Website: walmart
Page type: newsletter-management
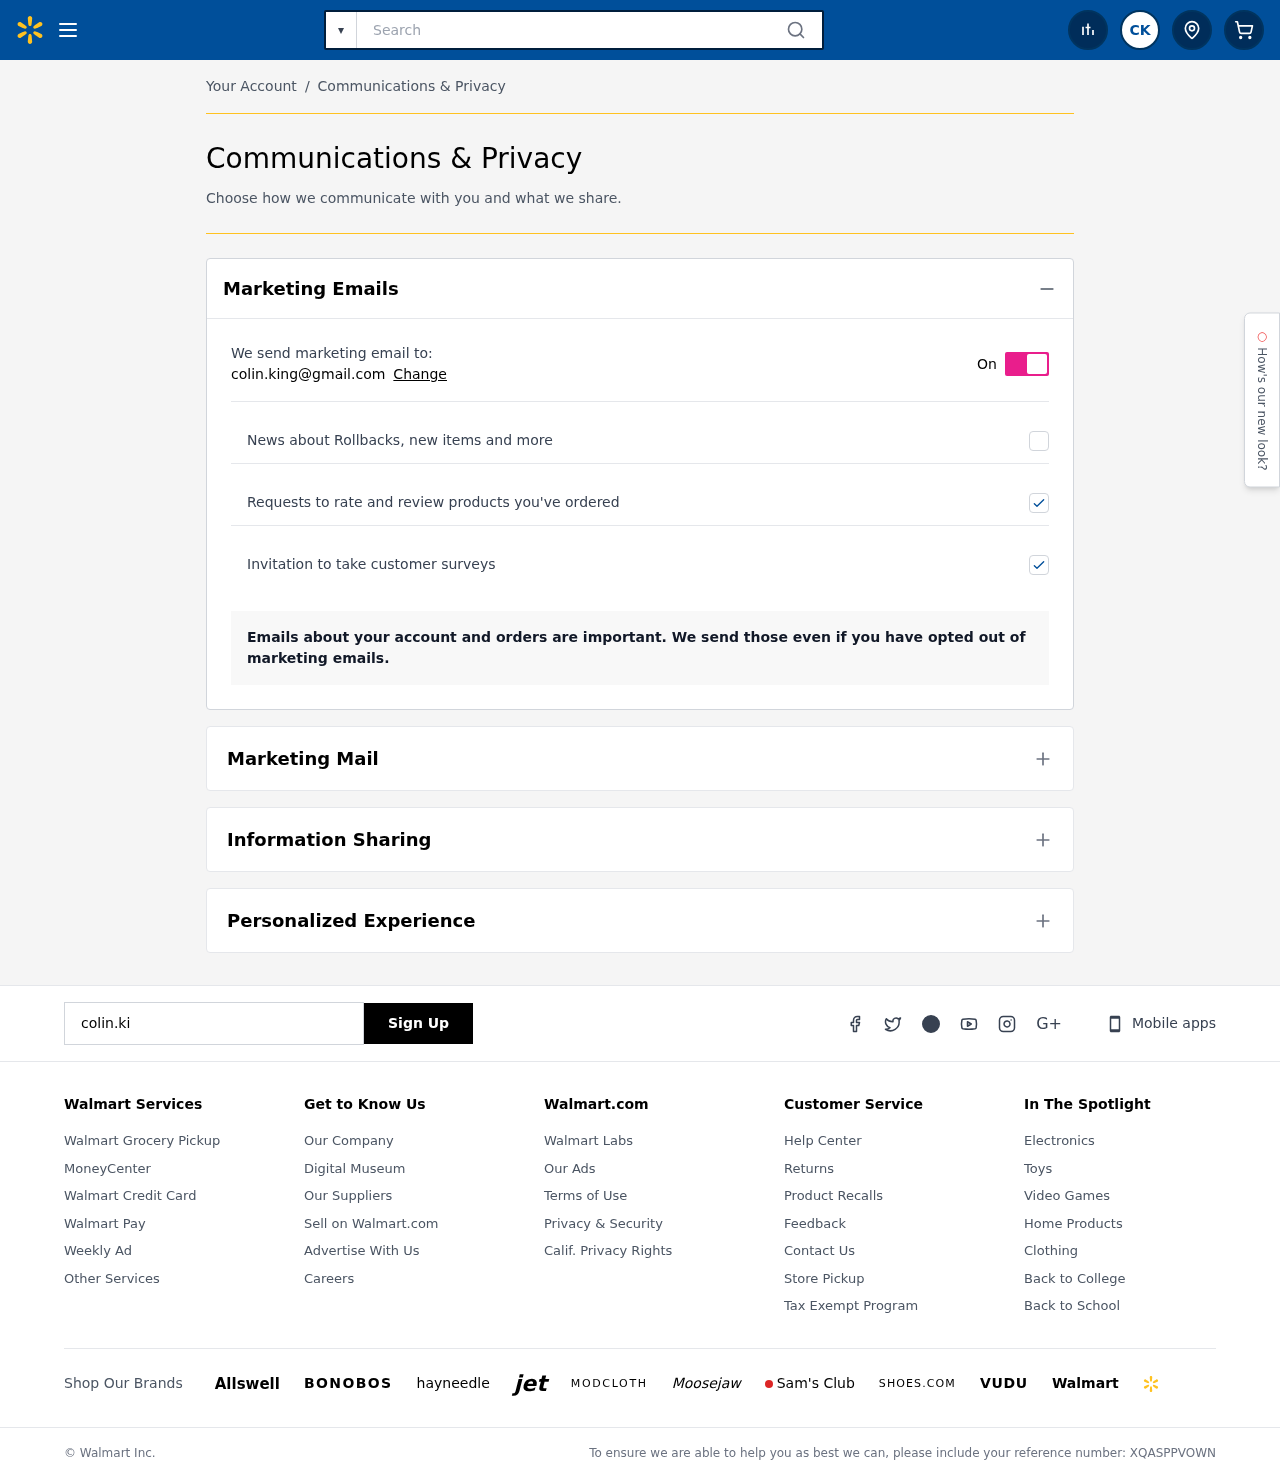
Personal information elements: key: PII_EMAIL
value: colin.king@gmail.com
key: PII_INITIALS
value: CK
Search elements: key: HEADER_SEARCH
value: Search